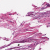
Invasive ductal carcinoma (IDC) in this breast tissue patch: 0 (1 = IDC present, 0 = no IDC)